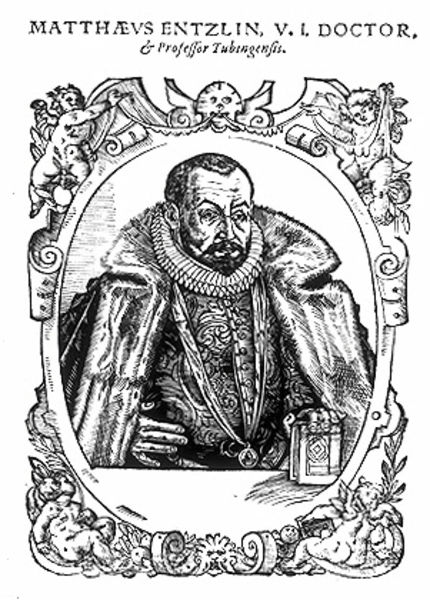
Titel: Bildnis des Matthäus Entzlin
Künstler: Hans Ulrich Alt
Institution: (Seriendruck)
Schlagwörter: hand, kopf, körper, mann, schatten, umhang, weiß, sitzen, finger, frisur, grau, köpfe, mund, nase, ohr, profil, schwarz, stirn, tisch, zeichnung, blick, hochformat, ornament, rock, alt, bart, jacke, augen, falten, gesicht, kragen, pelz, rahmen, bildnis, halskrause, hände, portrait, porträt, spiegel, zweige, auge, haare, kostüm, mantel, reich, person, augenbrauen, oval, rund, engel, krug, putte, schrift, wangen, bilderrahmen, rahmung, alter mann, kette, grafik, rand, dick, homme, manteau, verzierung, faltenwurf, knöpfe, weste, name, buch, druck, schwarz weiss, radierung, stich, titel, text, buchstaben, überschrift, orden, herrscher, krause, spitzbart, buchdruck, girlanden, schnörkel, pelmantel, pelzkragen, pelzmantel, voluten, anhänger, amulett, portät, hellgrau, wohlhabend, wams, gelehrter, medaille, schmuckrahmen, schatulle, bänder, emblem, putten, kupferstich, gravure, putti, main, doktor, groteske, verziehrung, latein, lateinisch, universität, professor, prunkvoll, ange, anges, bierbauch, matthäus, rollwerk, livre, doctor, tübingen, buc, pelumhang, professeur, docteur, hrrscher, mattheaus entzlin, entzlin, insigne$décoration, matthieu